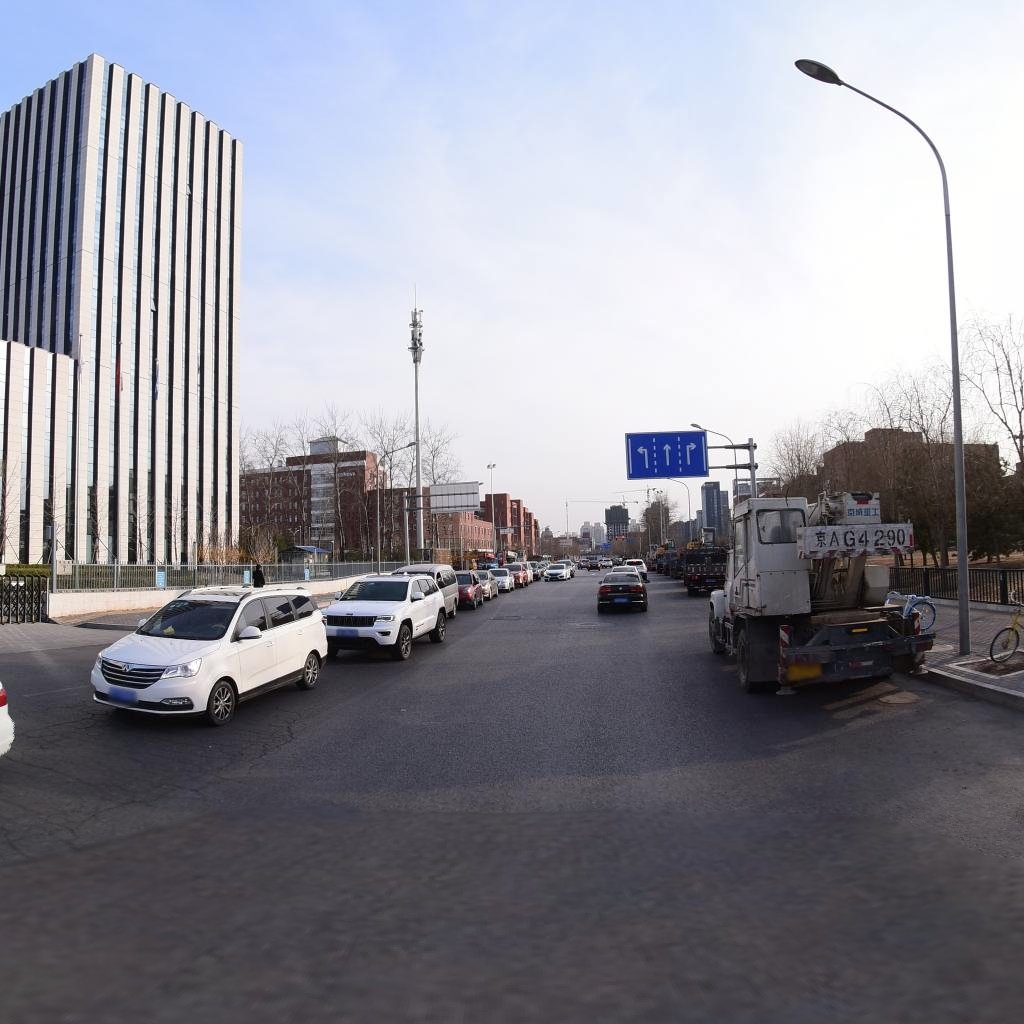
Region: Chaoyang
Road damage annotations: alligator crack, manhole cover